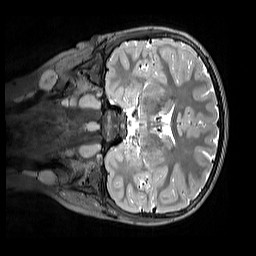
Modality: T2w
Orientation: coronal
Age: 9
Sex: male
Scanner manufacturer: siemens
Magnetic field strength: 3 T
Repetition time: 3.2 s
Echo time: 0.408 s